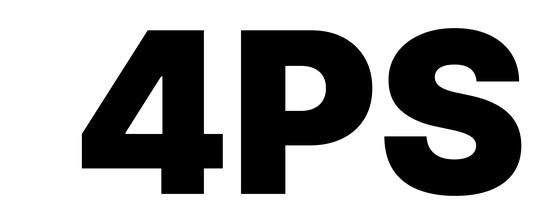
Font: Inter_Black